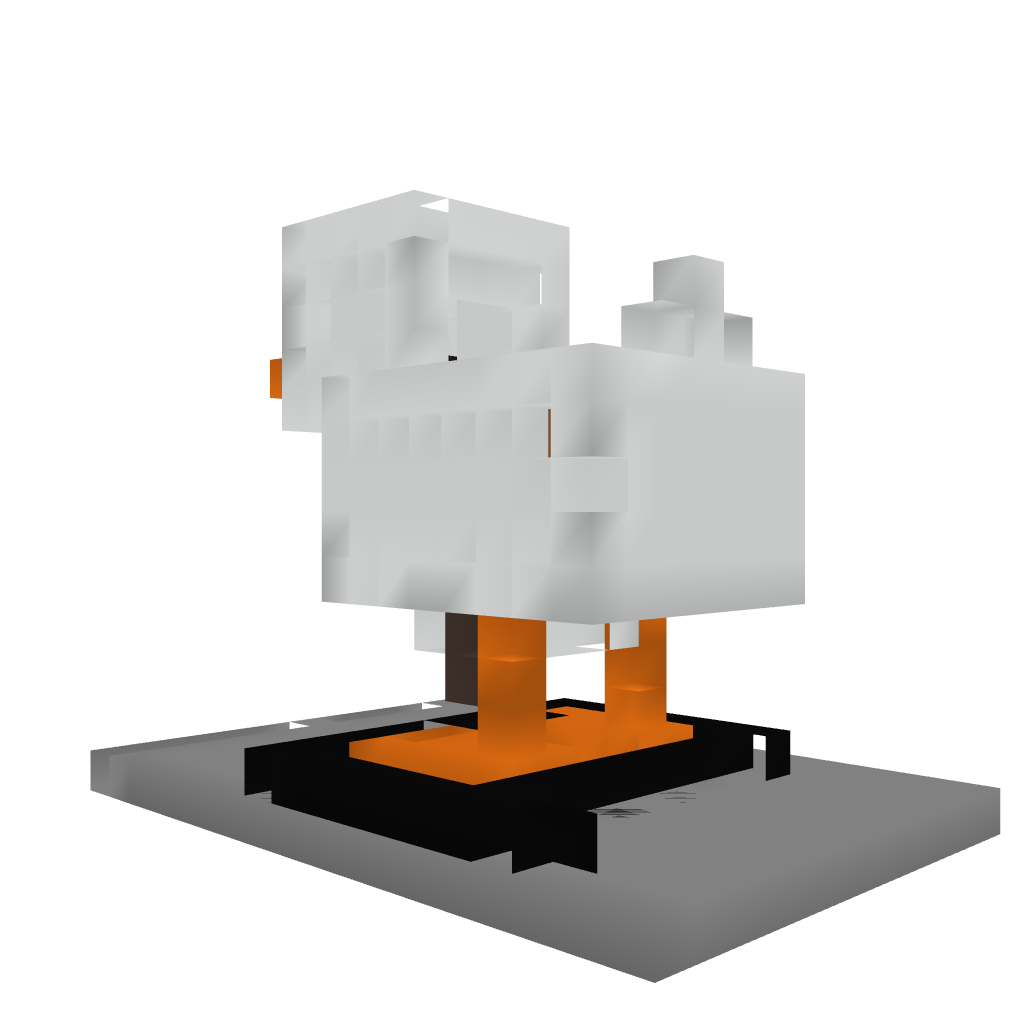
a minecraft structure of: Giant egg-laying chicken #1